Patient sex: F
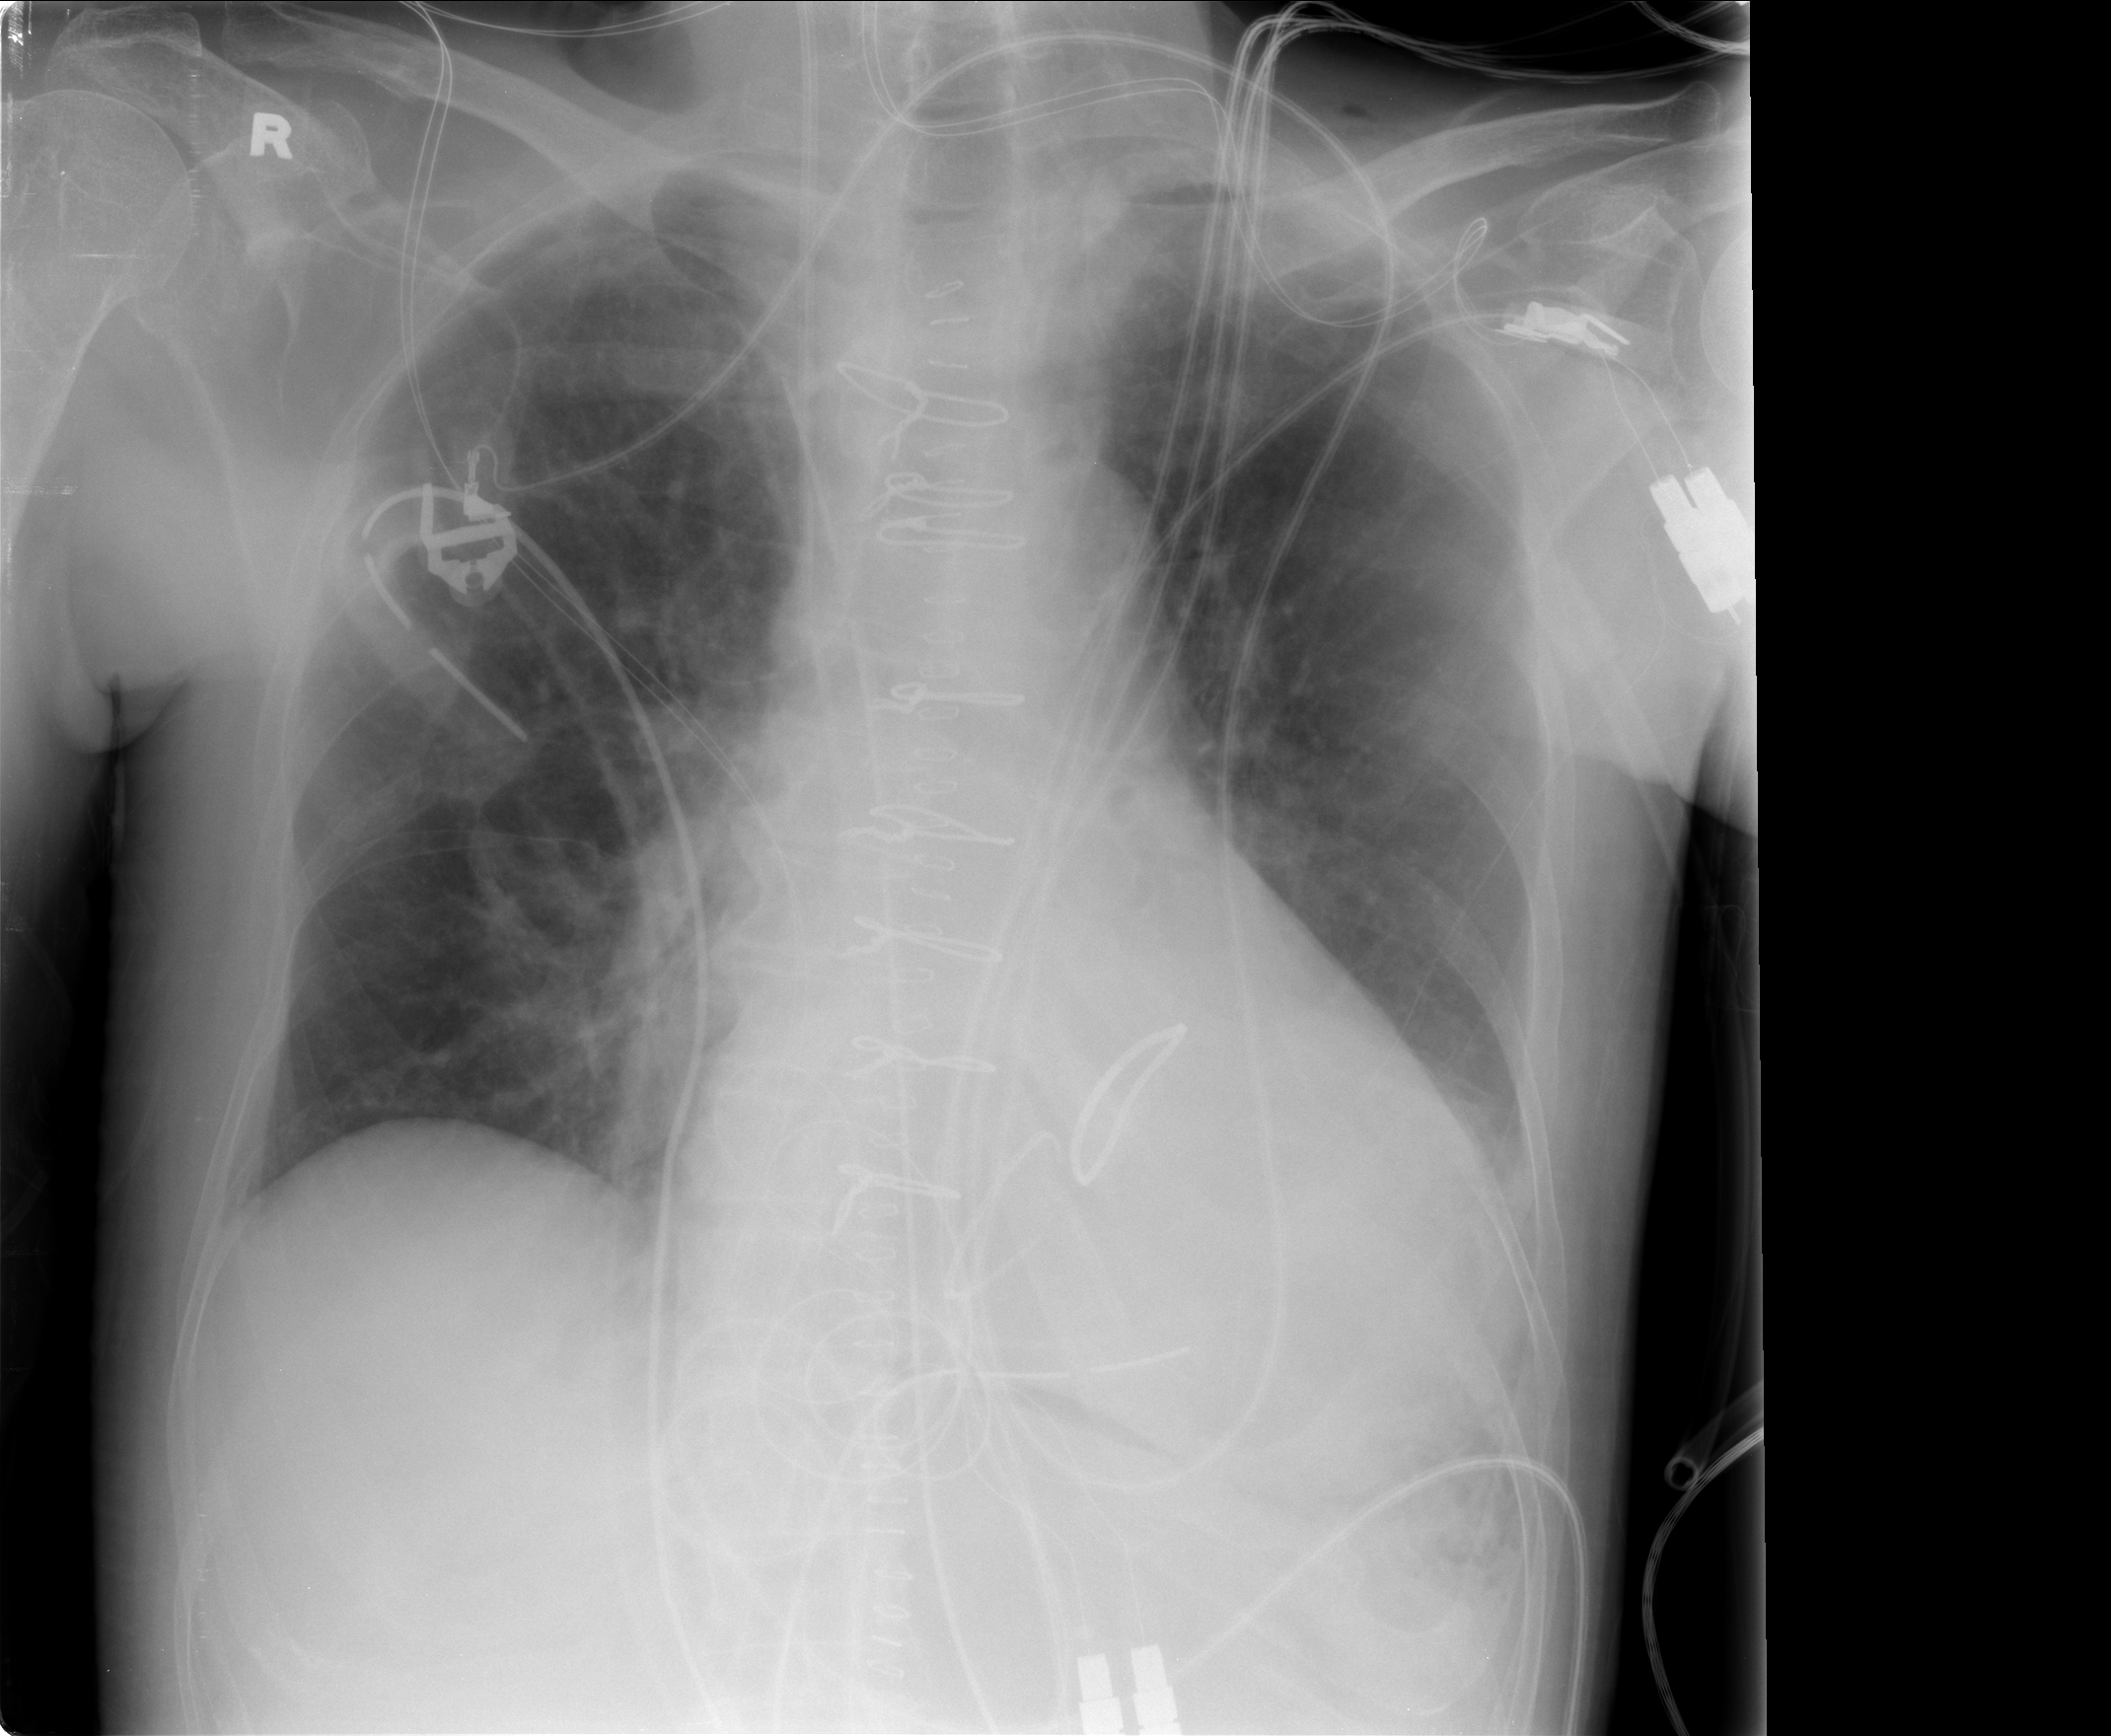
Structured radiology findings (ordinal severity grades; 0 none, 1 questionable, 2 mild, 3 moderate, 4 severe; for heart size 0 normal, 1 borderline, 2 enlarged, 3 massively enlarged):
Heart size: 2
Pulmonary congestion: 2
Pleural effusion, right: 0
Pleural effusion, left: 1
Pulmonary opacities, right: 1
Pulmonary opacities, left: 0
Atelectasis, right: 2
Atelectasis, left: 2